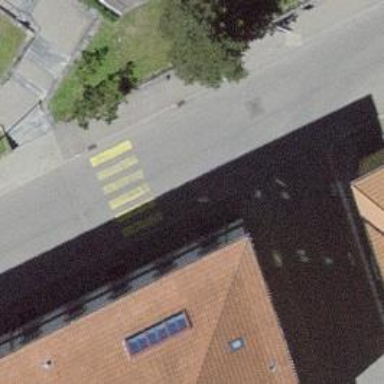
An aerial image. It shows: Uncontrolled zebra crossing.